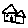
Label: house